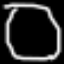
Label: octagon